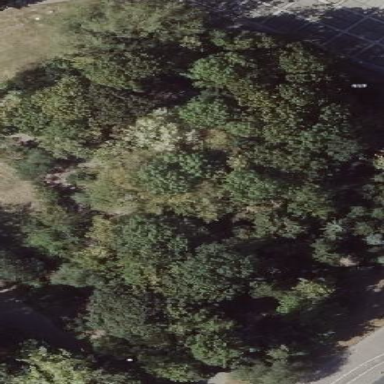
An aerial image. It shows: Mixed woodland area with variety of leaf types and cycles.